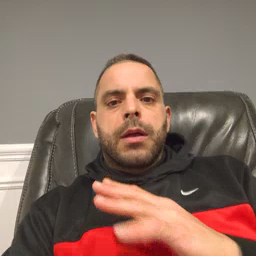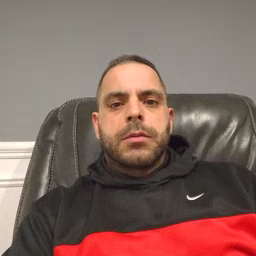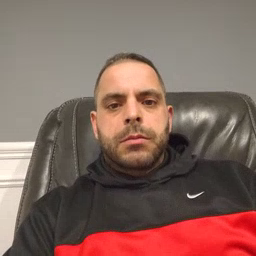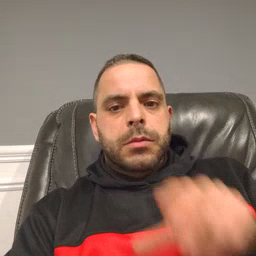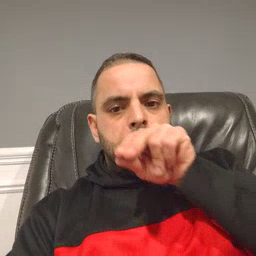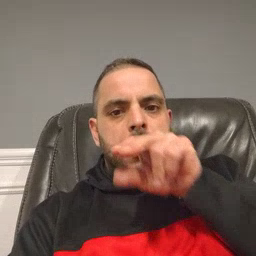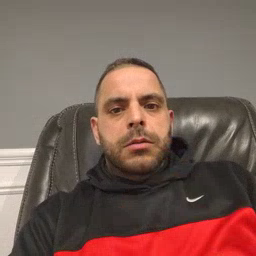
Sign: duck